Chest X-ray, AP view. Patient: 62 years old, sex M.
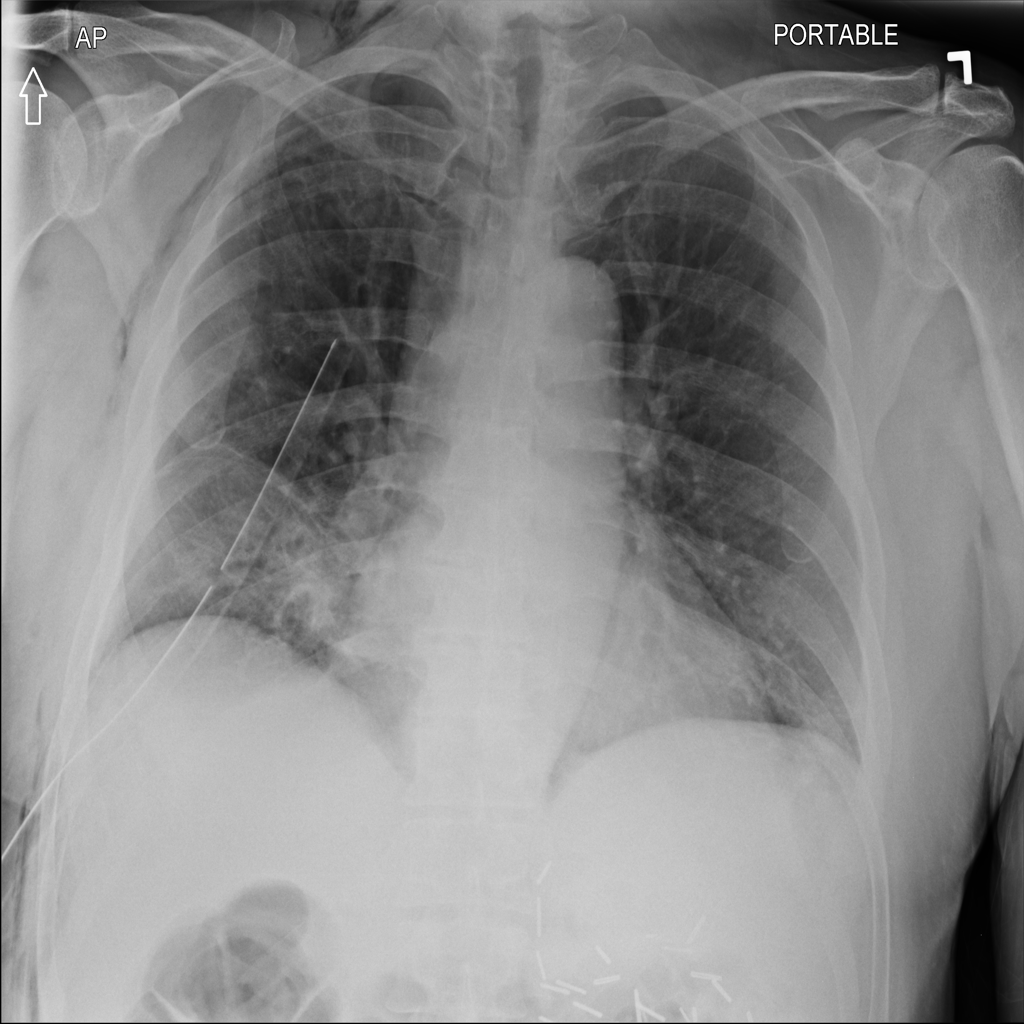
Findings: Emphysema, Pneumothorax